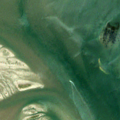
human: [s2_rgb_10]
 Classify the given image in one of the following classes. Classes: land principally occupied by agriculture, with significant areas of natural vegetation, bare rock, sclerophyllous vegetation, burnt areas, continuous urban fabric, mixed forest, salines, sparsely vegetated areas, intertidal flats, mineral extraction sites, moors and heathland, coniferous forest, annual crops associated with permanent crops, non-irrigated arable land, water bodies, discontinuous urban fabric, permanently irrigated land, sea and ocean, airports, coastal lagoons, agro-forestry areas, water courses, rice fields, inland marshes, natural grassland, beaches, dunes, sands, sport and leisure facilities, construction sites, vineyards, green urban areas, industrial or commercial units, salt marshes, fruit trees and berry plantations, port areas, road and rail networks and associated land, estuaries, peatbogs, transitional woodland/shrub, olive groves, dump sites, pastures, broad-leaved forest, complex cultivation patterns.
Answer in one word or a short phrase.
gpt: continuous urban fabric